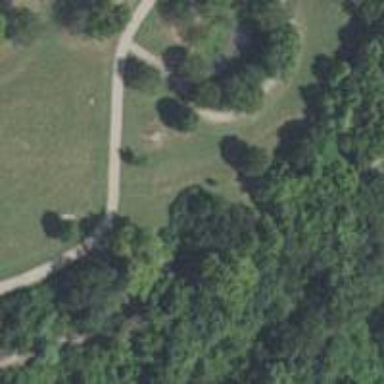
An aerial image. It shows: Disc golf basket.